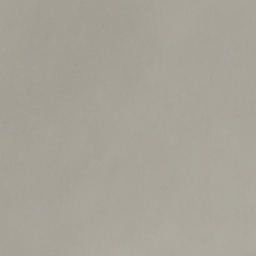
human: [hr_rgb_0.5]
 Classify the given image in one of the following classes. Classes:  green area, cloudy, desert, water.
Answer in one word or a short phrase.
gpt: cloudy